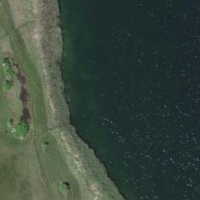
EUNIS habitat code: 14
Species observed at this site:
Orthetrum cancellatum